Field crop: maize
Growth stage: 2
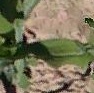
Species: maize